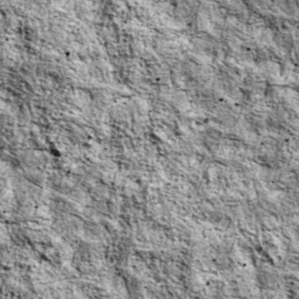
Label: non_frost